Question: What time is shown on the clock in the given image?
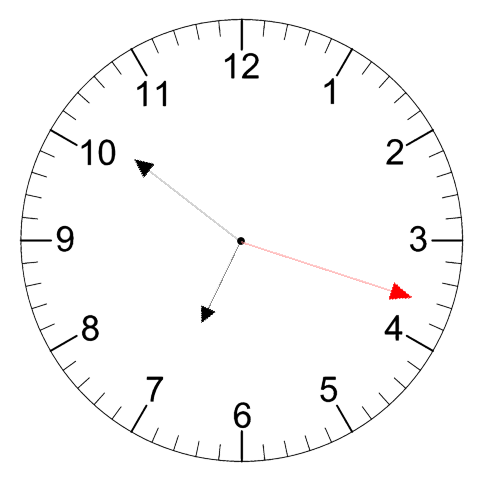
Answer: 06:51:18